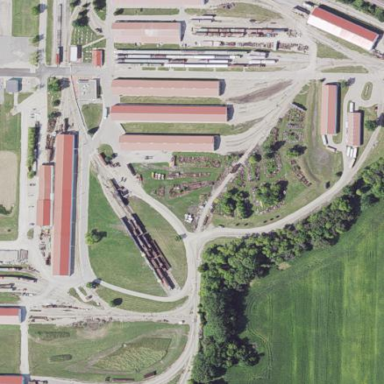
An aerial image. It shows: Museum dedicated to railways.